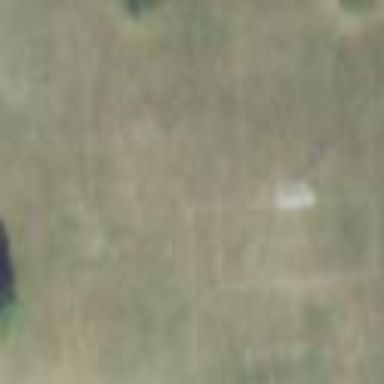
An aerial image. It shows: Soccer pitch for leisureland activities.